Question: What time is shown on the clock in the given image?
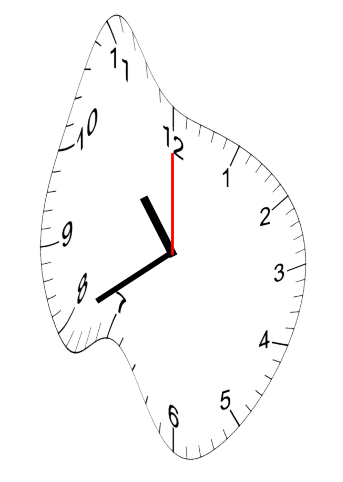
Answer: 10:40:00